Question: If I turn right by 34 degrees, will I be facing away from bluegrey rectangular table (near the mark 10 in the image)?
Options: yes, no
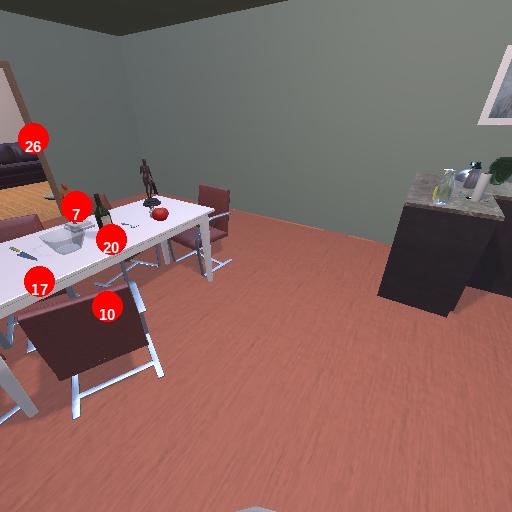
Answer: yes